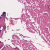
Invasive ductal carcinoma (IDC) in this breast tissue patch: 0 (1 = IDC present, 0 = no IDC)